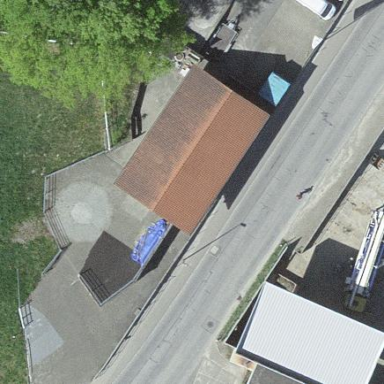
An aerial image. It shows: Stable building.